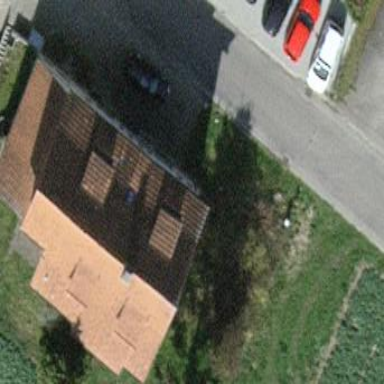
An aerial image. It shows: Detached building with gabled roof.